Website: crate-barrel
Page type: billing-address
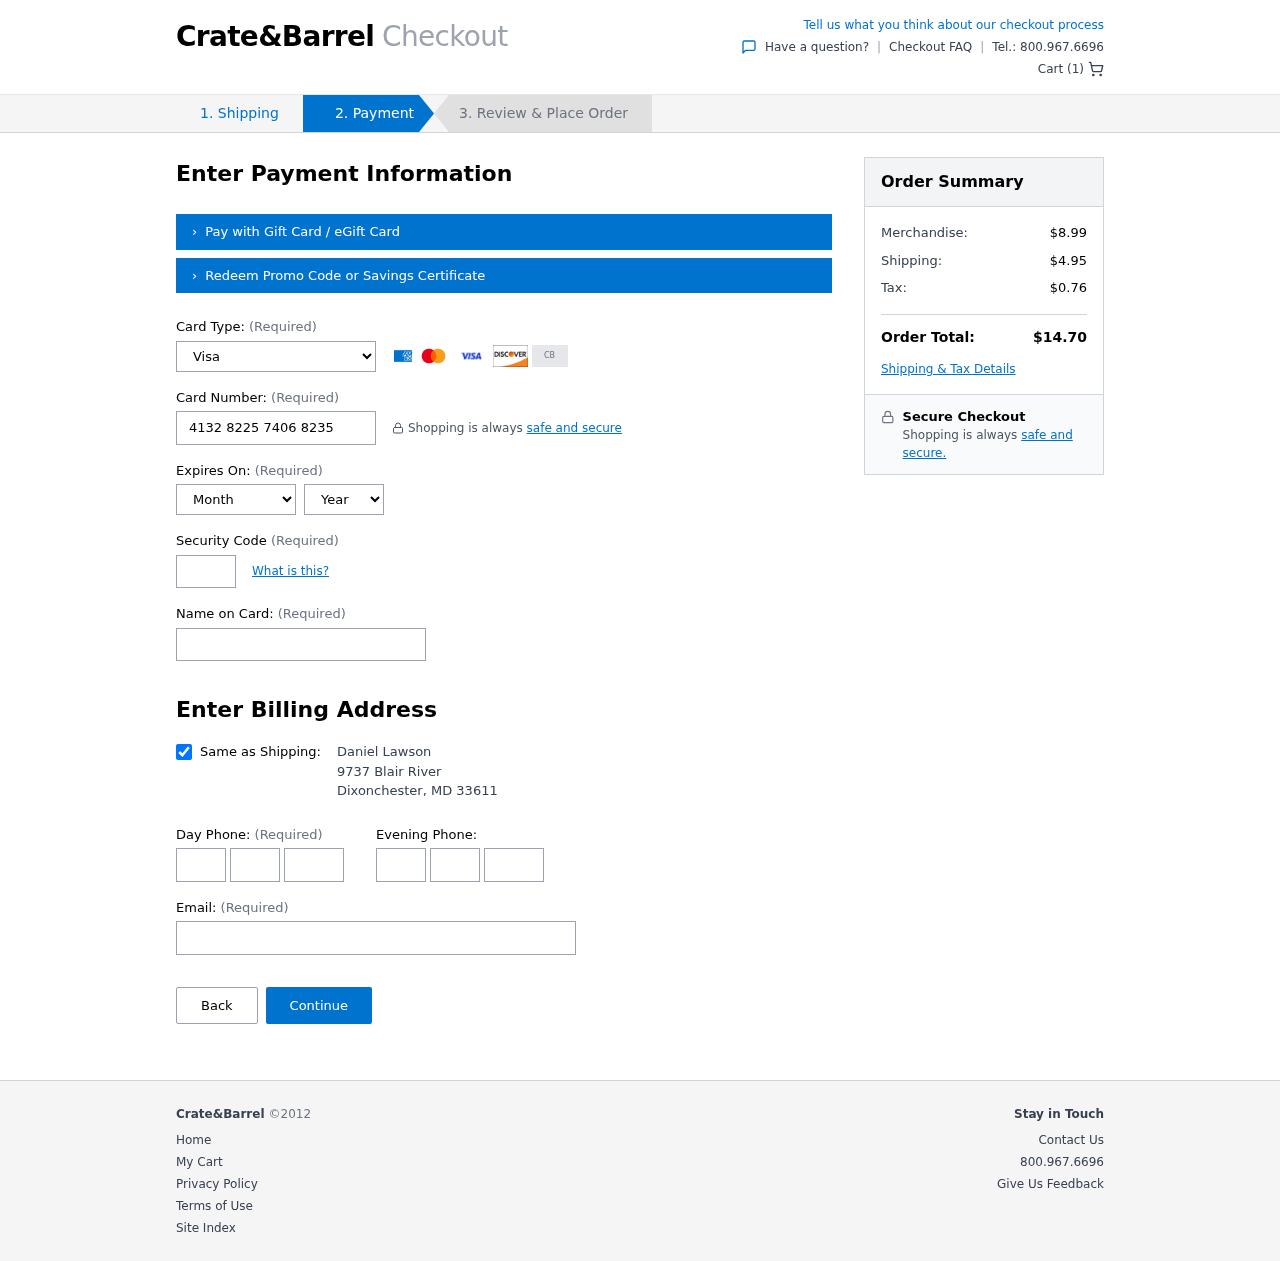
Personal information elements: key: PII_CARD_CVV
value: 116
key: PII_CARD_EXPIRY_MONTH
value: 07
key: PII_CARD_EXPIRY_YEAR
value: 29
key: PII_CARD_NUMBER
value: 4132 8225 7406 8235
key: PII_CARD_TYPE
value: Visa
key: PII_CITY
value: Dixonchester
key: PII_EMAIL
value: daniel_lawson@yahoo.com
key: PII_FULLNAME
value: Daniel Lawson
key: PII_PHONE_ALT_AREA
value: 640
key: PII_PHONE_ALT_PREFIX
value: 225
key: PII_PHONE_ALT_SUFFIX
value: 6960
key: PII_PHONE_AREA
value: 594
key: PII_PHONE_PREFIX
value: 700
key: PII_PHONE_SUFFIX
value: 8885
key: PII_POSTCODE
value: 33611
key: PII_STATE_ABBR
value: MD
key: PII_STREET
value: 9737 Blair River
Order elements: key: ORDER_NUM_ITEMS
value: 1
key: ORDER_SUBTOTAL
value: $8.99
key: ORDER_SHIPPING_COST
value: $4.95
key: ORDER_TAX
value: $0.76
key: ORDER_TOTAL
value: $14.70